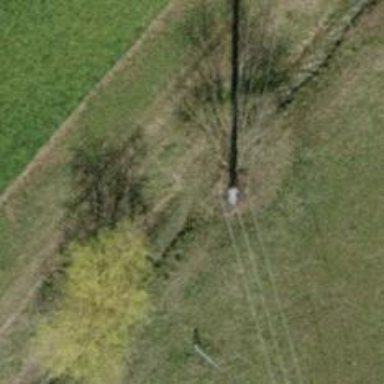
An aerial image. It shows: Power tower.